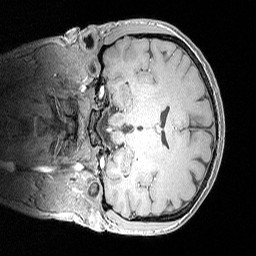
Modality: MP2RAGE
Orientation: coronal
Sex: female
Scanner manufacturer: siemens
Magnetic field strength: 3 T
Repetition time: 5 s
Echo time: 0.00292 s